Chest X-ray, PA view. Patient: 32 years old, sex M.
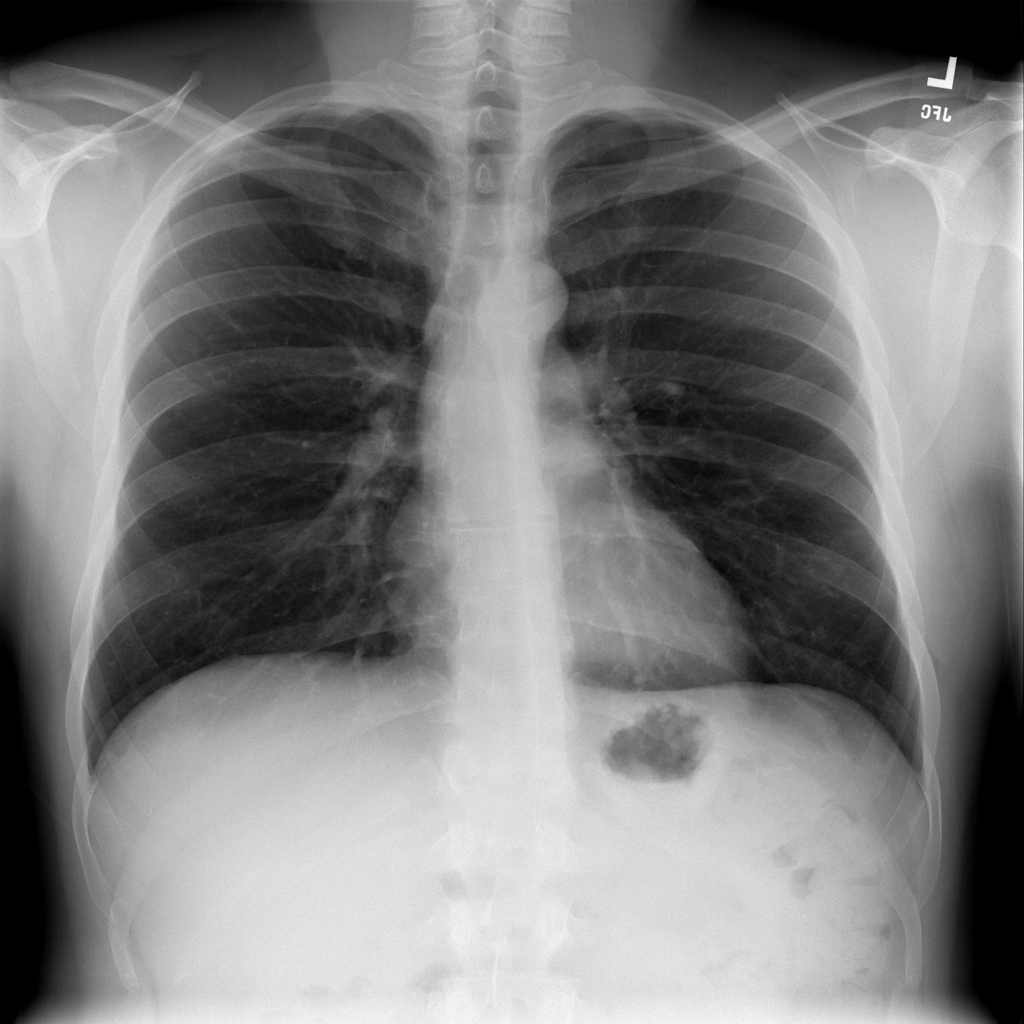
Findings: No Finding